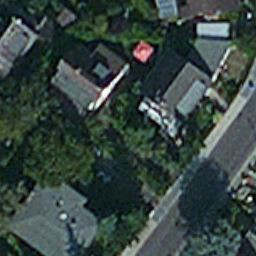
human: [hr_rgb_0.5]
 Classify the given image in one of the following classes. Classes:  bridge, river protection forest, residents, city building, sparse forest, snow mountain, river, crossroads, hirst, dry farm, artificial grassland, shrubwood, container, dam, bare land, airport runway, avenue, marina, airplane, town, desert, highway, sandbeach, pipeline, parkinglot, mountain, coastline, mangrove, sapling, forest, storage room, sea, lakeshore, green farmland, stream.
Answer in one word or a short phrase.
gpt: residents